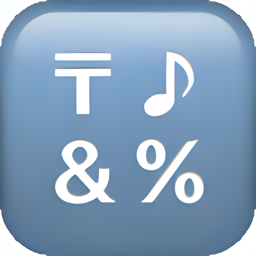
Name: input symbol for symbols
Emoji: 🔣
Group: Symbols
Sub-group: alphanum